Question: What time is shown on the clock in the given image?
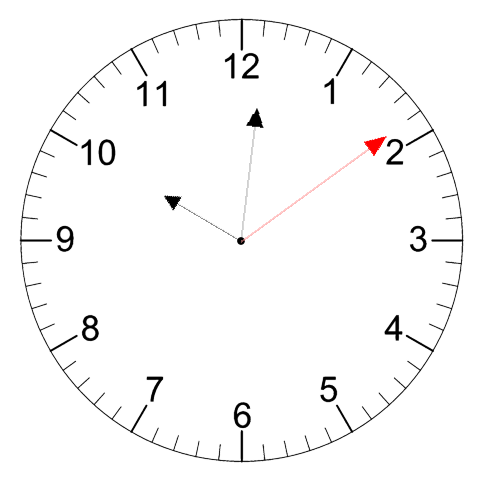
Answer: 10:01:09